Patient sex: F
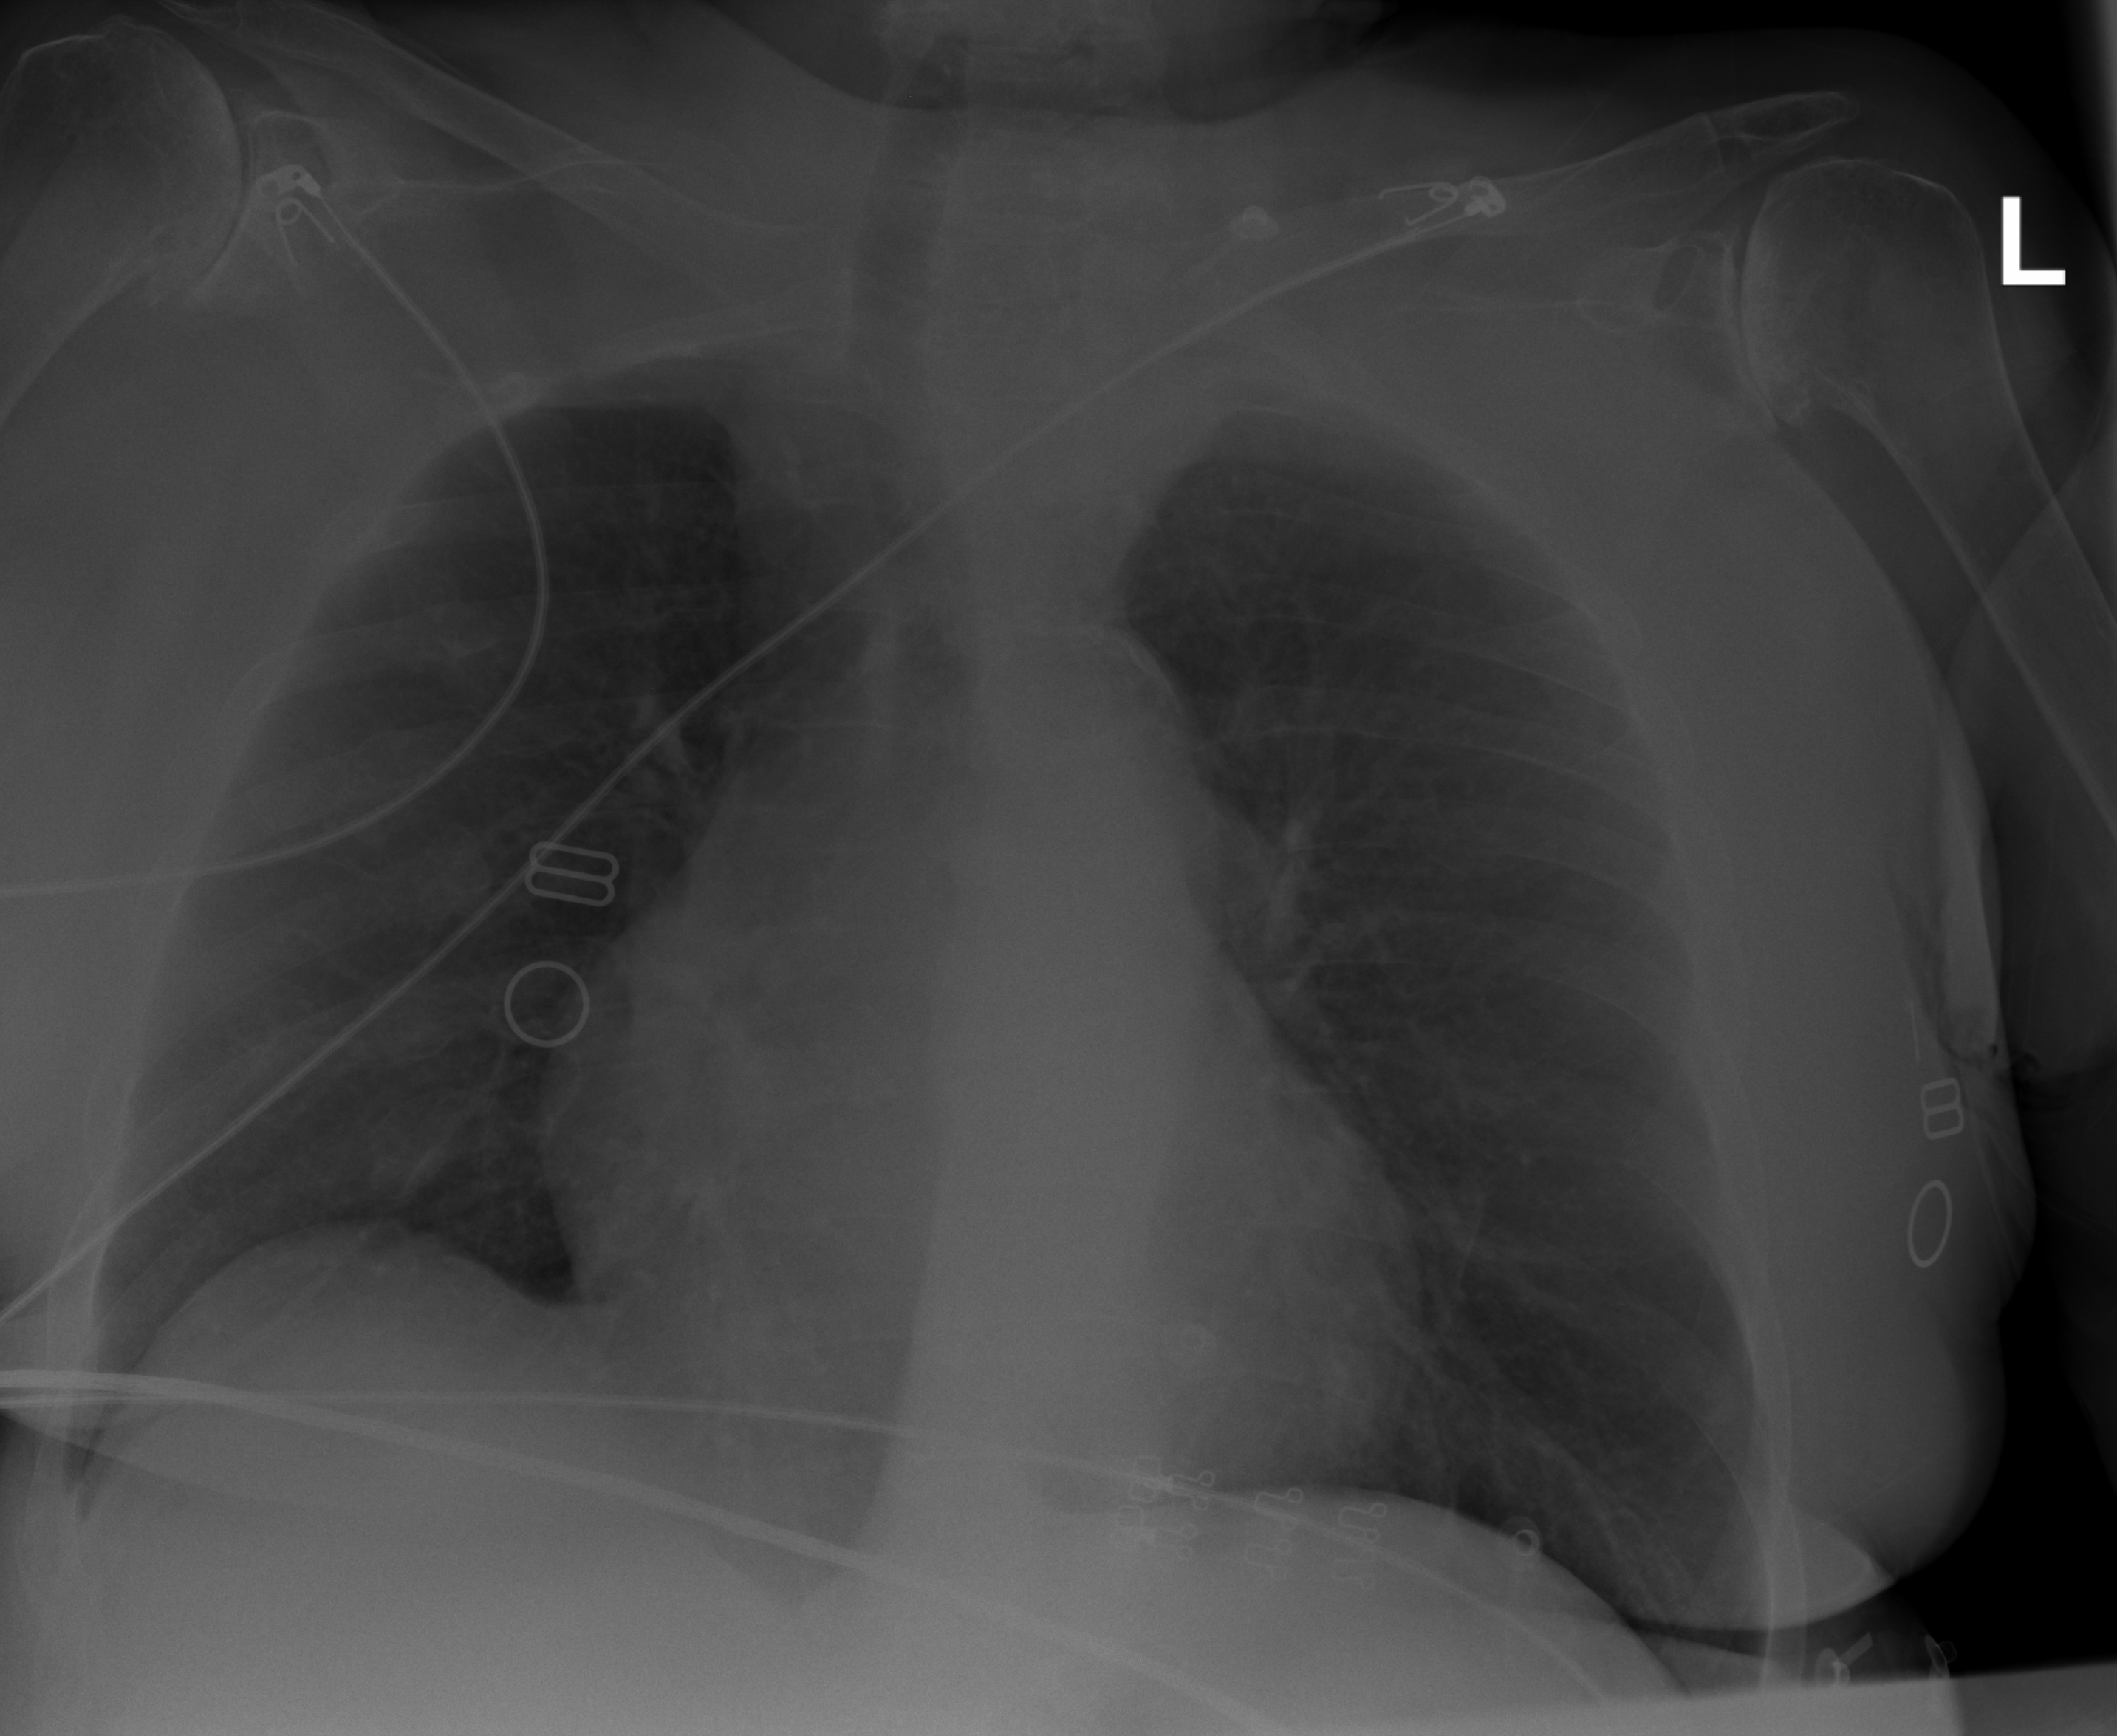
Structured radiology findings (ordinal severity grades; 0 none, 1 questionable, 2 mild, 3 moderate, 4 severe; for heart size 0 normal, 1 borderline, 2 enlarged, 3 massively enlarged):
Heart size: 2
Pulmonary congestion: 0
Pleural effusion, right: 0
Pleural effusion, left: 0
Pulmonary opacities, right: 0
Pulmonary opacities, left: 0
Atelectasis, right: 2
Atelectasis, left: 2